Question: I am using OpenERP for my company, and I'm trying to log in using LDAP.
I downloaded the ldap_auth plugin, and configured my company's settings.
After I configured, I logged out as an administrator and tried to log in using LDAP settings, but with no success.
> "Username or Password is Wrong".
I want the user to write his E-Mail on the "User" field, and his Password on the "Password" field. But I don't know how to do this.
EDIT: I have python-ldap 2.7 installed.
Here are my settings:

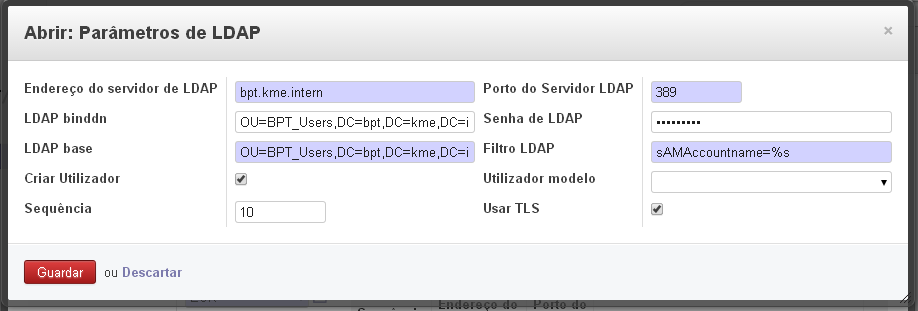
Answer: You have to change the "Filtro LDAP" field to the appropriate email field on your LDAP tree, so where you have "AMAccountName=%s" you should have "wtv_name_of_field_you_want_to_check_in_your_LDAP_tree=%s".
Since you have the "Criar utilizador" checked, you have to select a default user in the "Utilizador modelo" dropdown, users that authenticate sucessfully on LDAP will be created on OpenERP db with the same access rights as that default user.
Also, if your server allows anonymous binding, you don't need to fill the "Senha LDAP" field, since you are not going to make changes on LDAP side.
---
You might want to populate your users and store them in your OpenERP database, for that you'll need to install the "LDAP Populate" module, I advice you to install also the "LDAP mapping for user name and e-mail" in order to map and store users real (full) name and email.
And finaly, note that you can have users that authenticate locally (e.g. admin user) and users that authenticate in LDAP. LDAP is queried after the local database and only when local authentication fails.